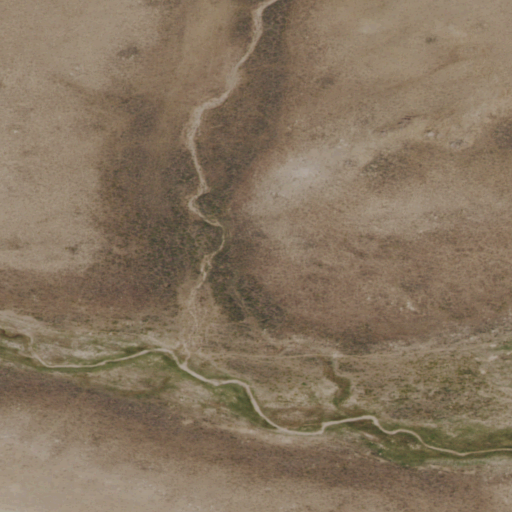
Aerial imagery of valley in Wyoming named Hay Gulch containing only shrub